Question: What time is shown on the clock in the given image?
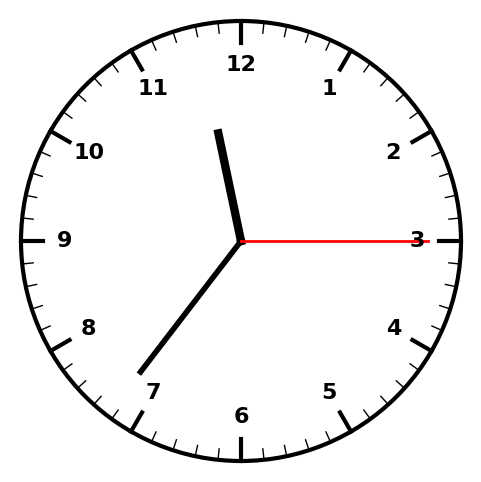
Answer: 11:36:15